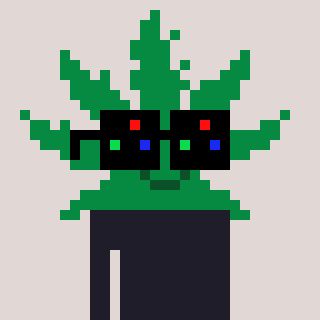
a pixel art character with square black sunglasses, a weed-shaped head and a foggrey-colored body on a warm background